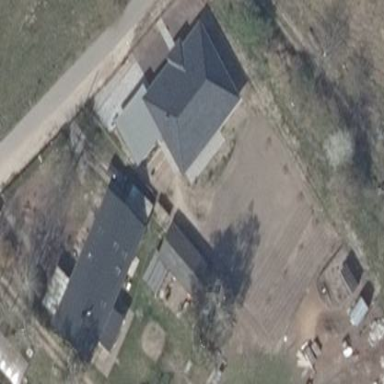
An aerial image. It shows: Detached building.